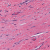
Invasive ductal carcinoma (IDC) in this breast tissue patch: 0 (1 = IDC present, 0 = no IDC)